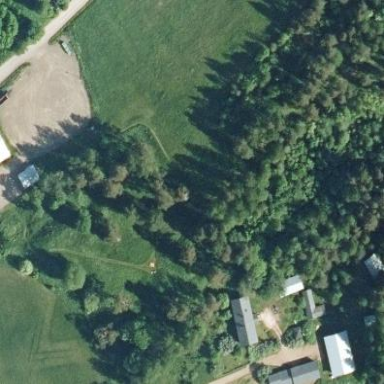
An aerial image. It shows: Farmyard area.